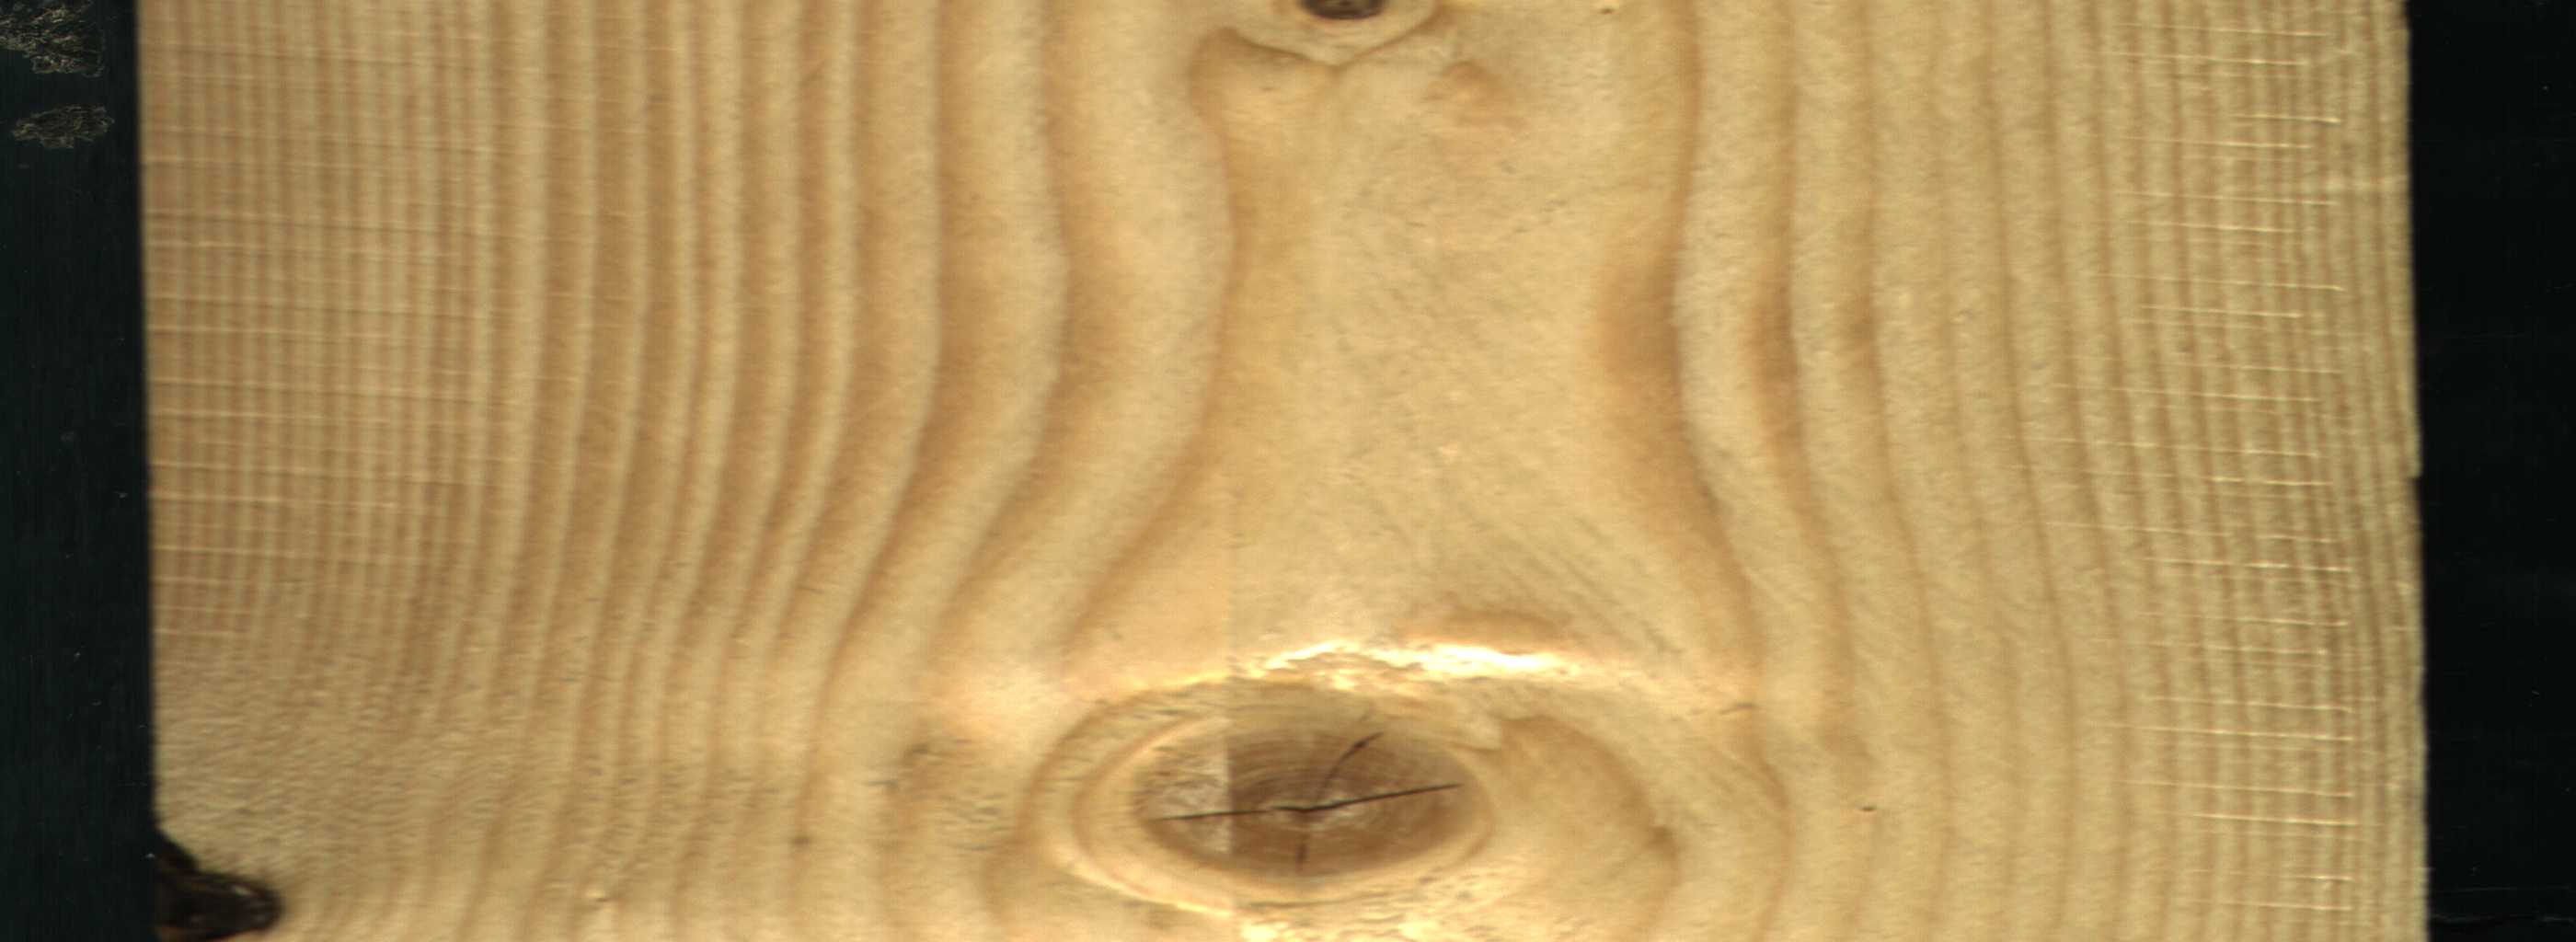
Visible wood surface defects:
knot_with_crack
Knot_missing
Dead_Knot